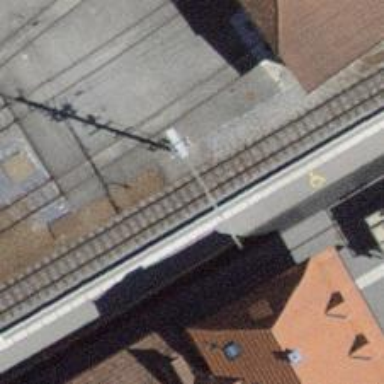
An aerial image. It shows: Public transport stop position.